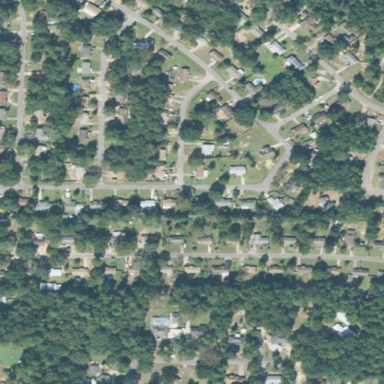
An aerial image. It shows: Residential area consisting of single-family homes.